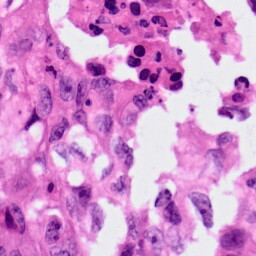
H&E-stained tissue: Lung